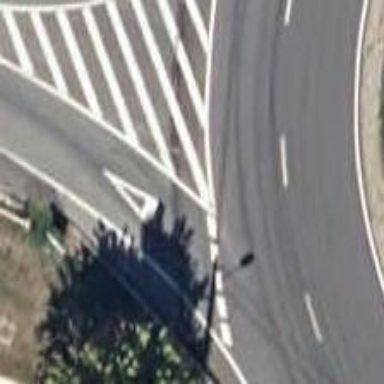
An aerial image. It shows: Smooth asphalt road in residential area.